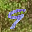
Label: 9